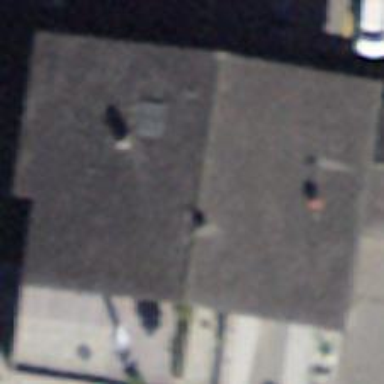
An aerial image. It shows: Healthcare clinic.